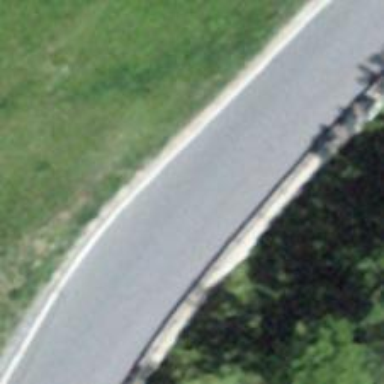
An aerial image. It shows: Tertiary road with asphalt surface.